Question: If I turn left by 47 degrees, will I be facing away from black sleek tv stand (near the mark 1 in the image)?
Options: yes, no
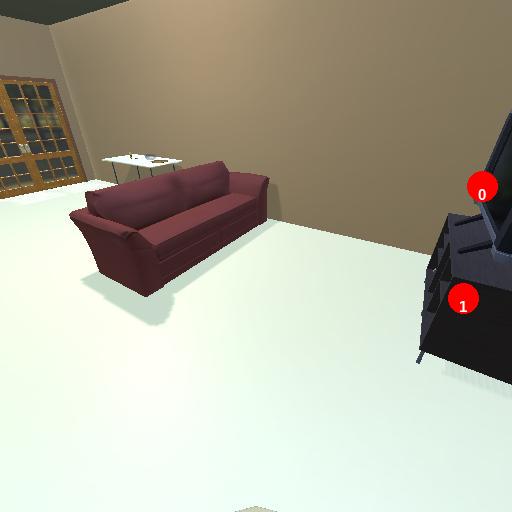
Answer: yes